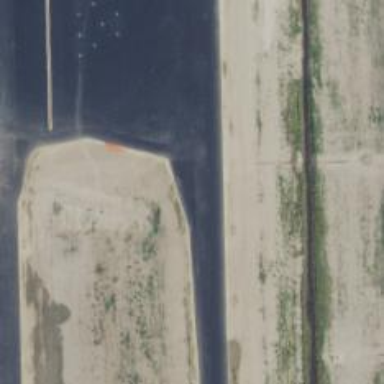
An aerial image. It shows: Taxiway at the airport with asphalt surface.